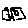
Label: square